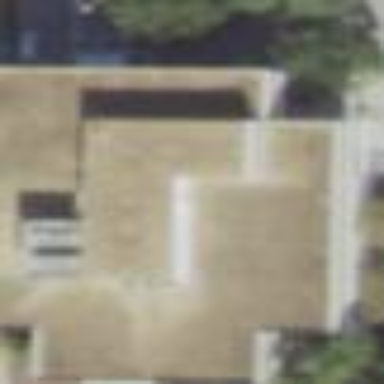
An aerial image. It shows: Government office building.